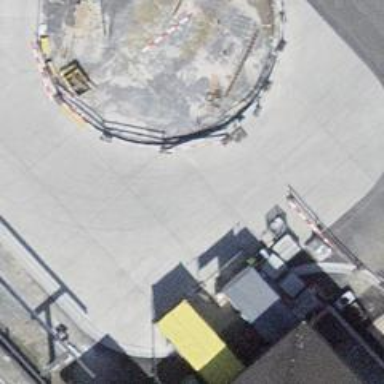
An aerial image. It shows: Footway tunnel passage.